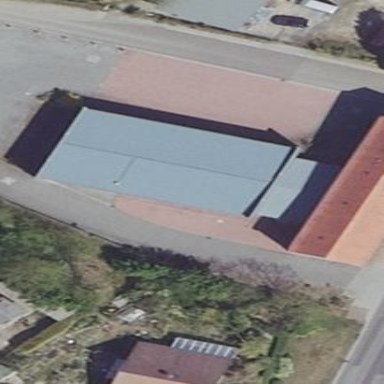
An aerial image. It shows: Fire station building.